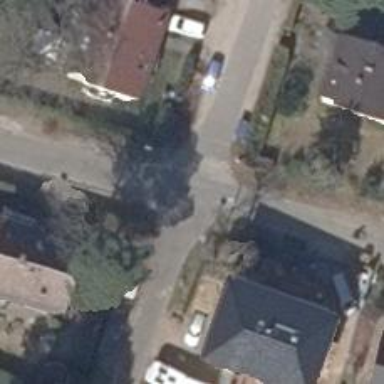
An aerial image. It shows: Smooth asphalt road in residential area.